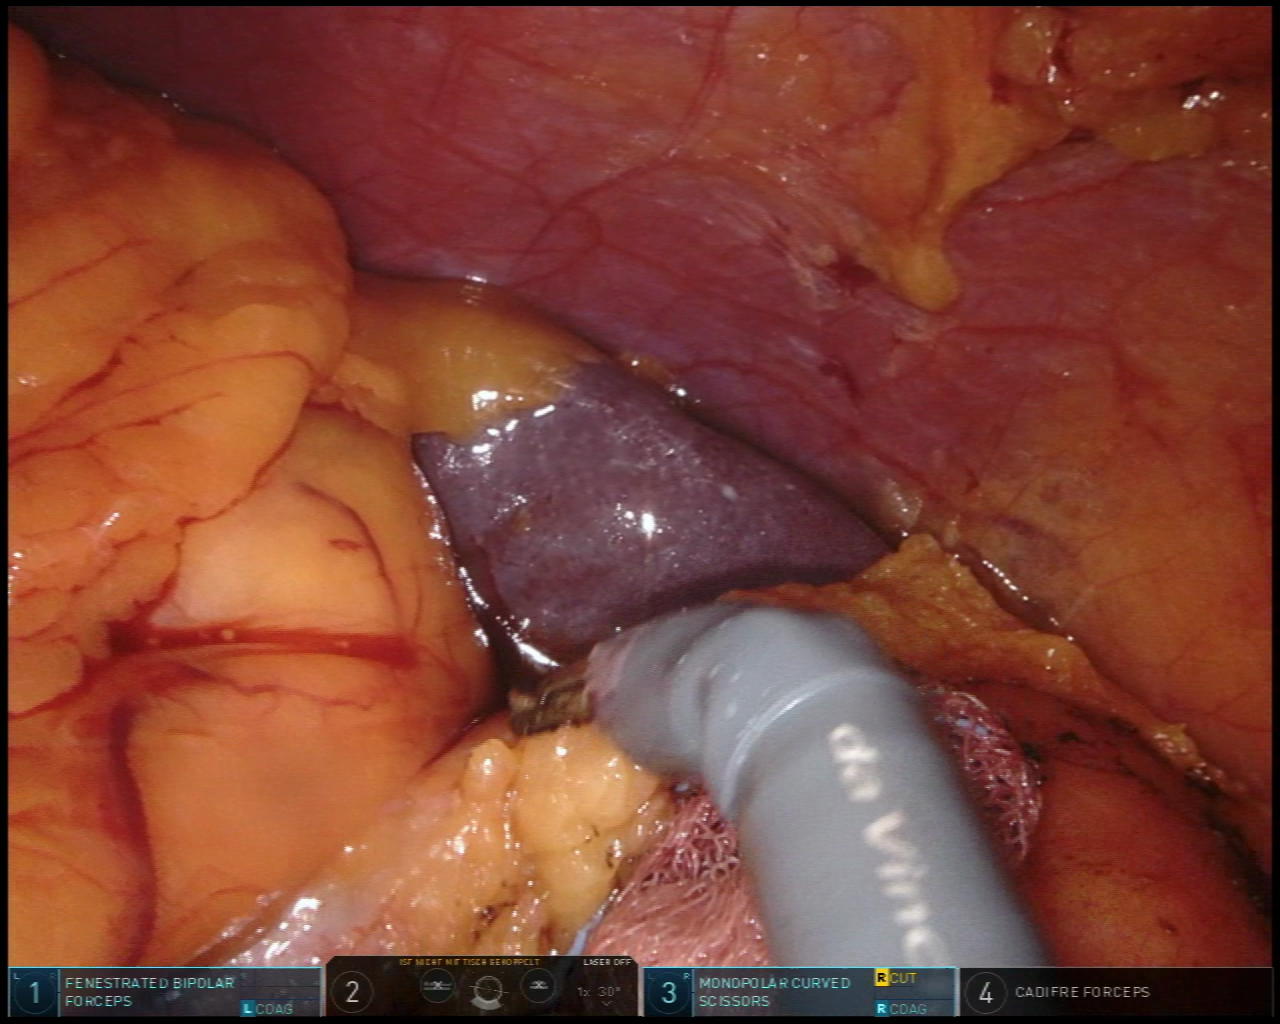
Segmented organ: spleen
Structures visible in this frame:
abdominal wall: yes
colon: no
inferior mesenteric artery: no
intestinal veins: no
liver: no
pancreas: no
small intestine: no
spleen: yes
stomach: yes
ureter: no
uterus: no
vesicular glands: no